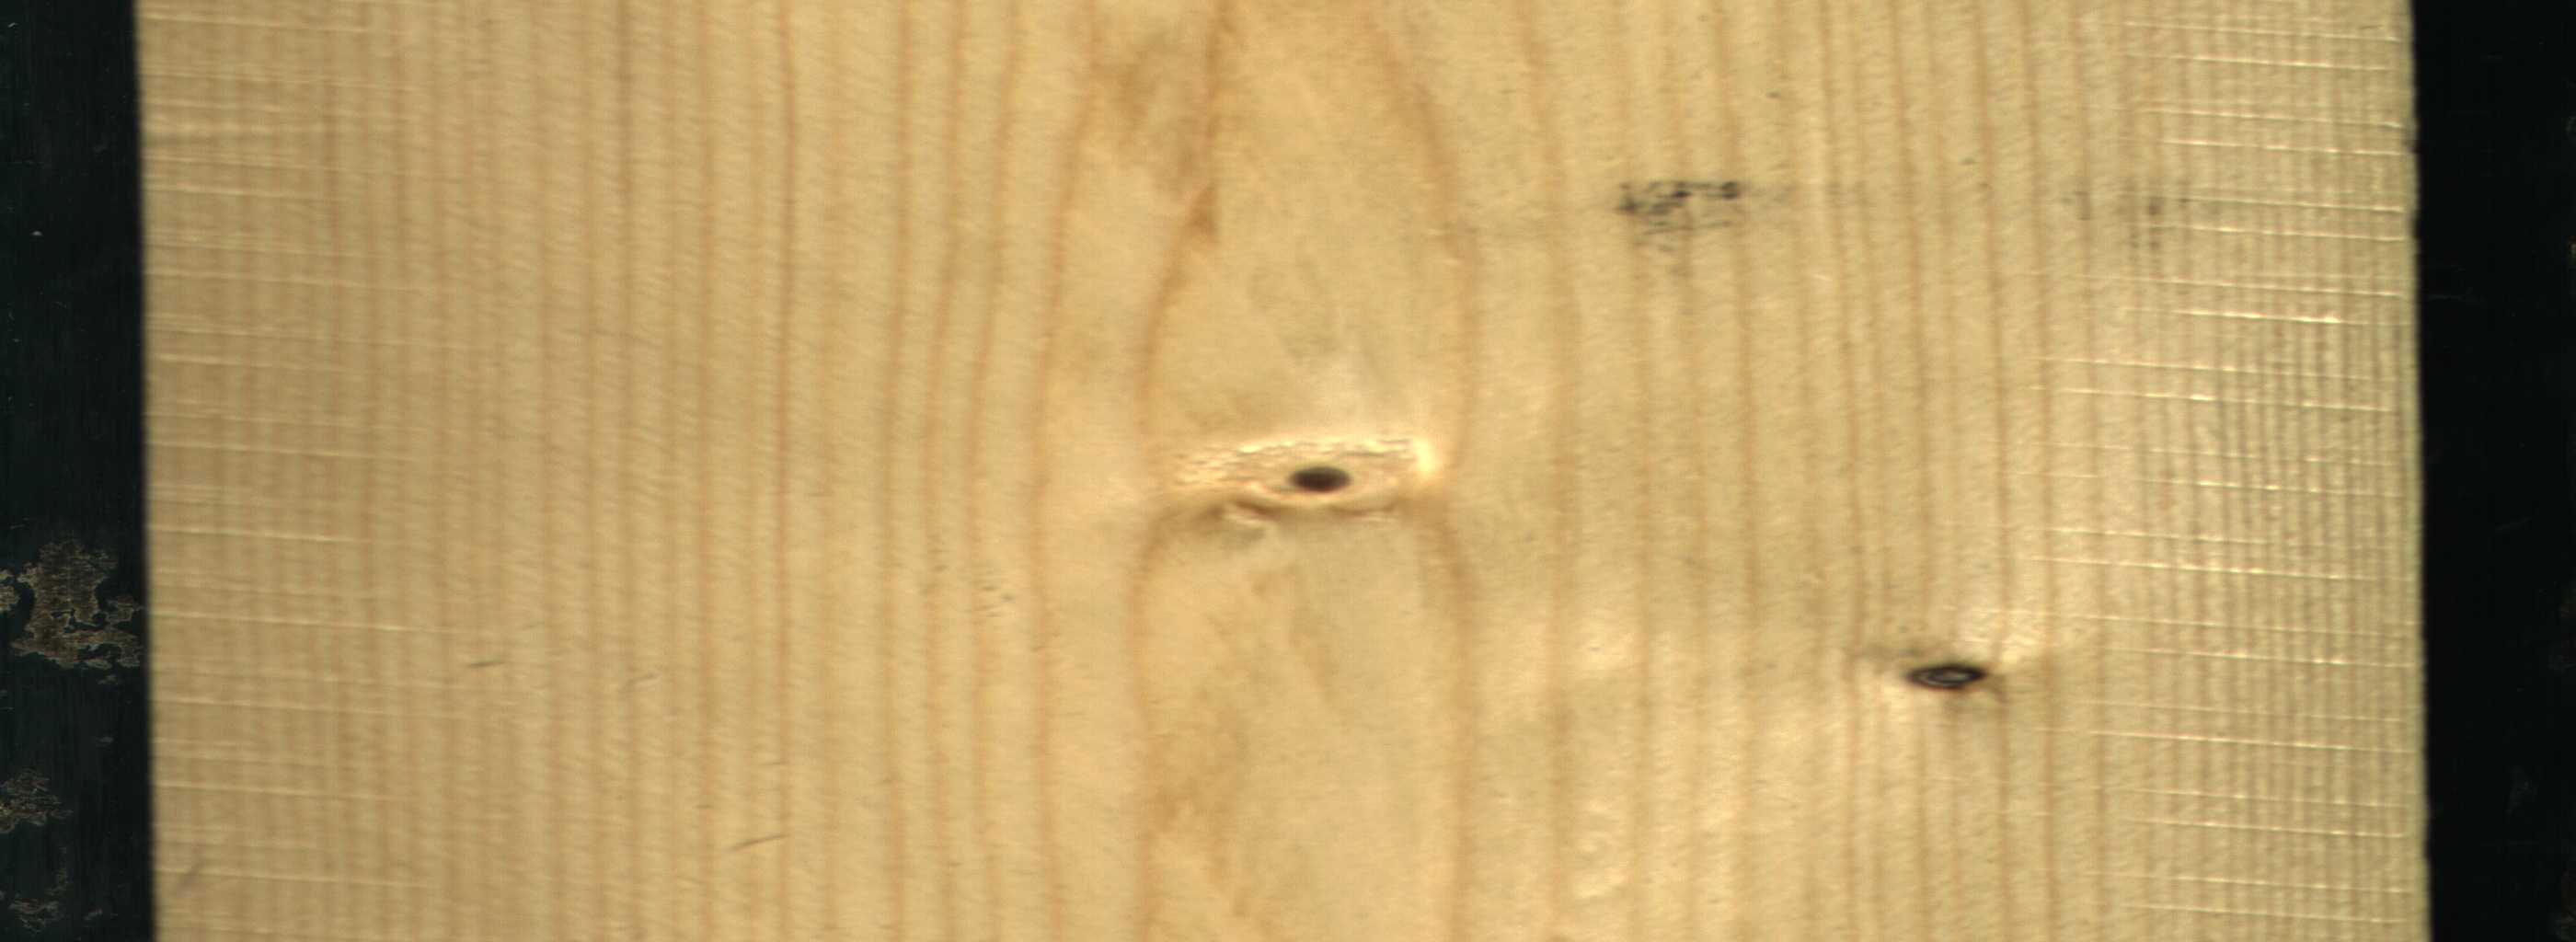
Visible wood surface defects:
Dead_Knot
Live_Knot